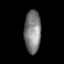
Tissue: lung
Cell type: Myeloid cells
Senescence score: 0.6498
Nuclear area (px): 692
Mean DAPI intensity: 126.23